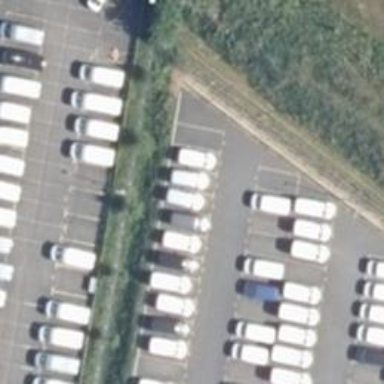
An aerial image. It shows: Parking aisle designated as service road.